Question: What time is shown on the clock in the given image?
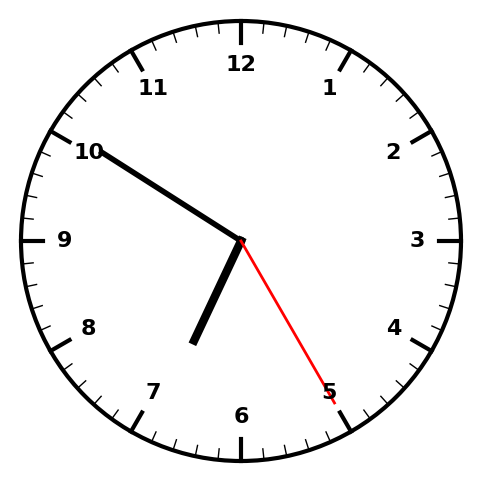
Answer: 06:50:25